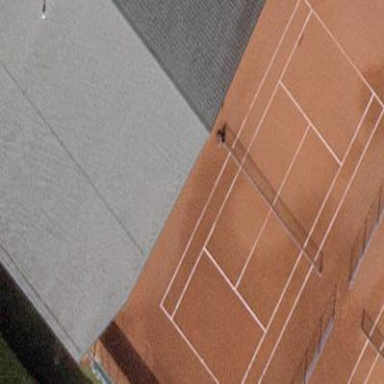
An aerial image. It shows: Tennis court on the leisure land pitch.